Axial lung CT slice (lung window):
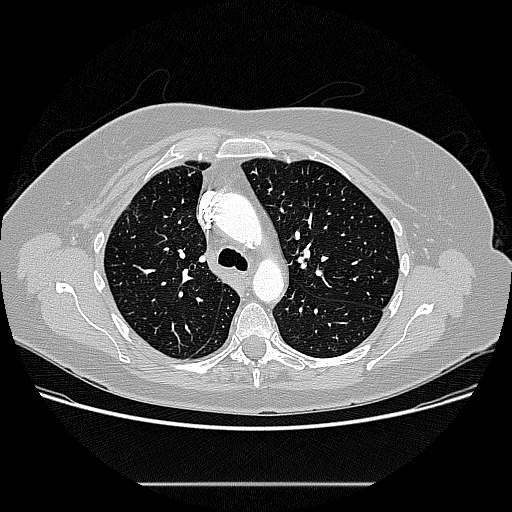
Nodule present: no